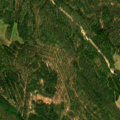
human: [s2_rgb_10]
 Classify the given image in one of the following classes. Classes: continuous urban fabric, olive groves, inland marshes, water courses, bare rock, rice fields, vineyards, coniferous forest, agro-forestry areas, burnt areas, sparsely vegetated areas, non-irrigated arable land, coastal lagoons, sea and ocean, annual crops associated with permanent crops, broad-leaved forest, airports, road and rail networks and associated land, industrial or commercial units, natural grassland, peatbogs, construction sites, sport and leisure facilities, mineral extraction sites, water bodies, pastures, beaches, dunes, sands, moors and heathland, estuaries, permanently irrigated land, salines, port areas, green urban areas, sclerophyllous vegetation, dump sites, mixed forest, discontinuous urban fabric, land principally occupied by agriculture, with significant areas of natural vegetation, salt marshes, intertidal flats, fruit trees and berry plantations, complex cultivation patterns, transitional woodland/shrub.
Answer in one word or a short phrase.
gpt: coniferous forest, mixed forest, transitional woodland/shrub